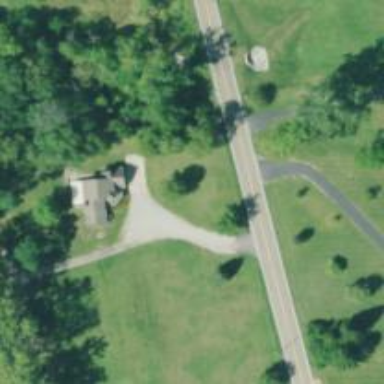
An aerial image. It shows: Driveway leading to service road.